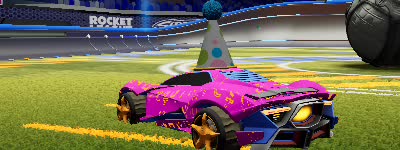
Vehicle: werewolf